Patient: sex F, age 60
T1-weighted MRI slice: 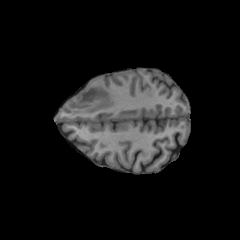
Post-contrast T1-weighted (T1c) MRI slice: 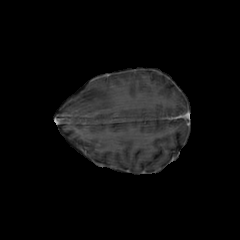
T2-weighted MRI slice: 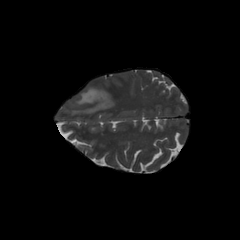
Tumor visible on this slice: yes
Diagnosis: Astrocytoma, IDH-mutant
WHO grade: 3